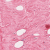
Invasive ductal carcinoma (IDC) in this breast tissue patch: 0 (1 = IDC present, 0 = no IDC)